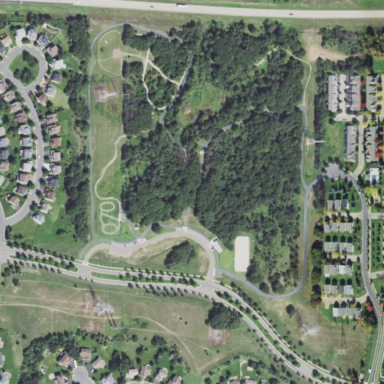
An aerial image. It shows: Park.